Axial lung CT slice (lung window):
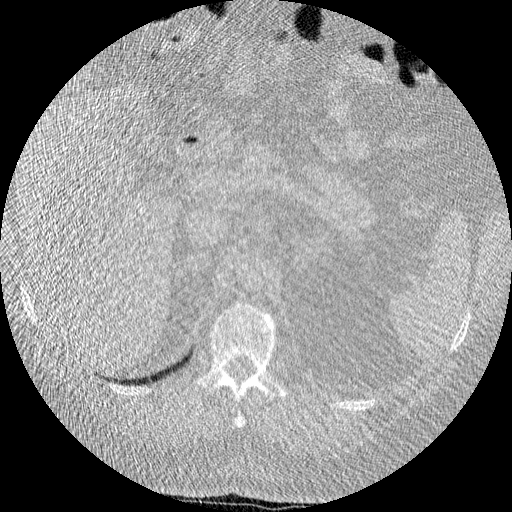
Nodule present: no